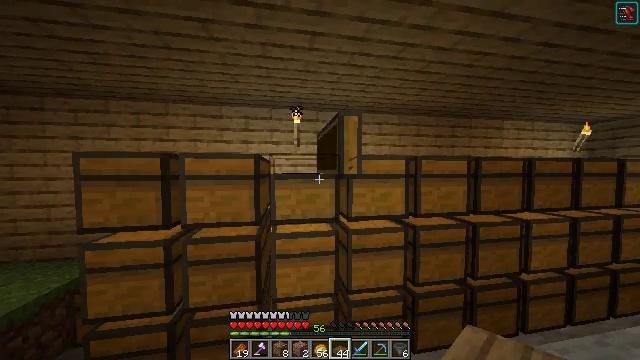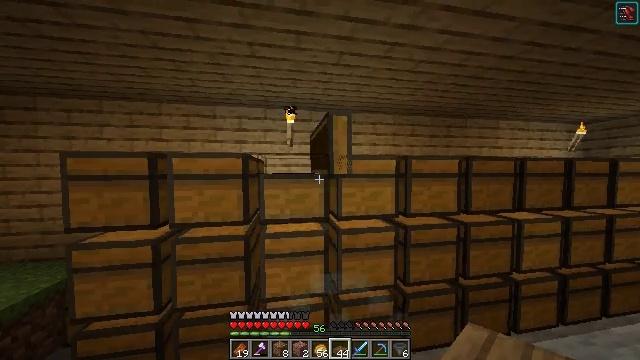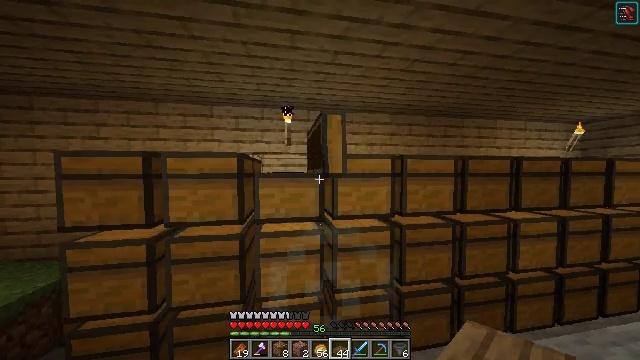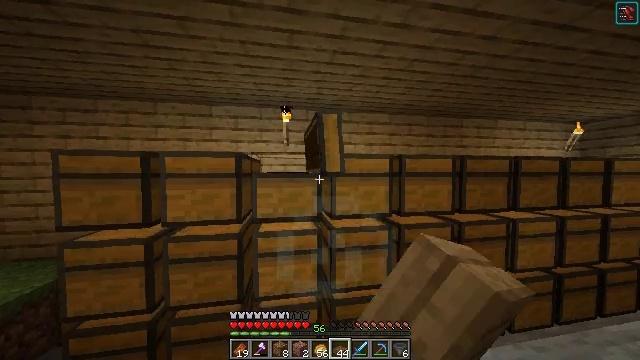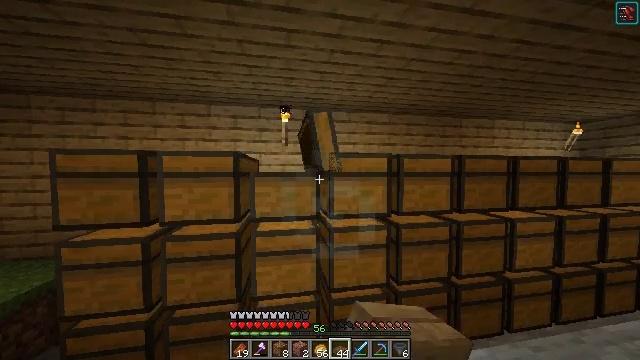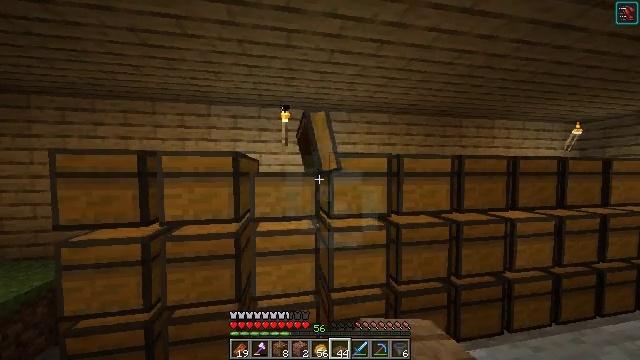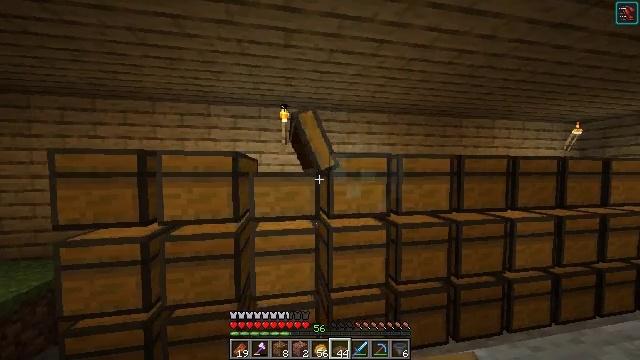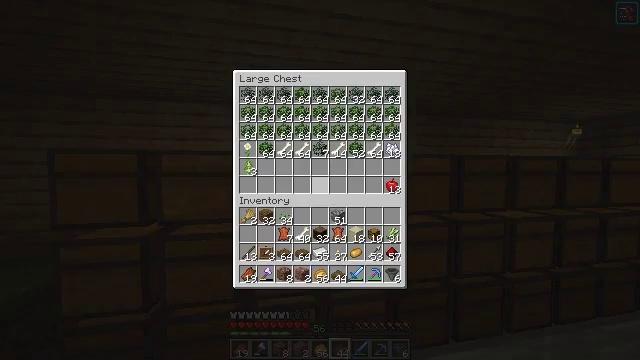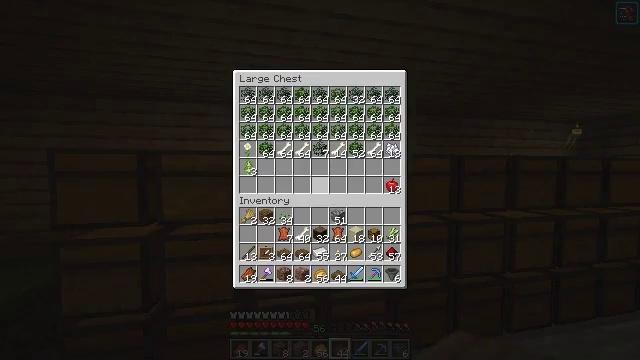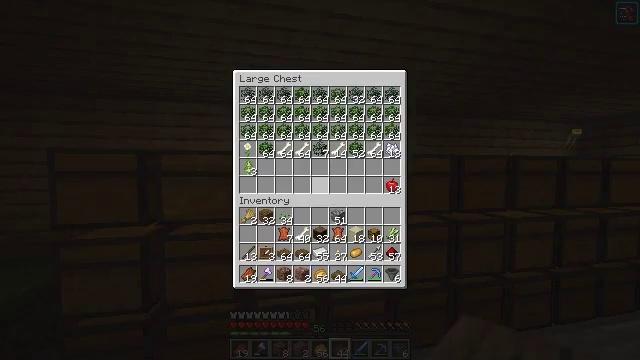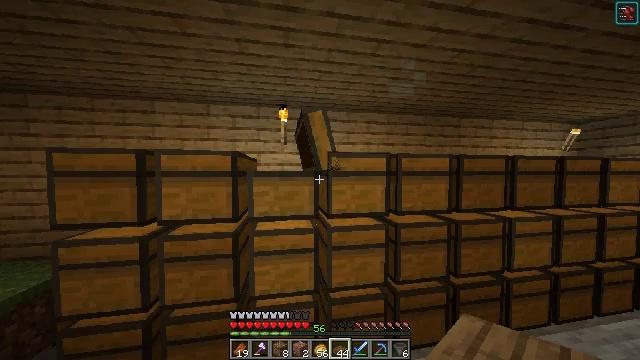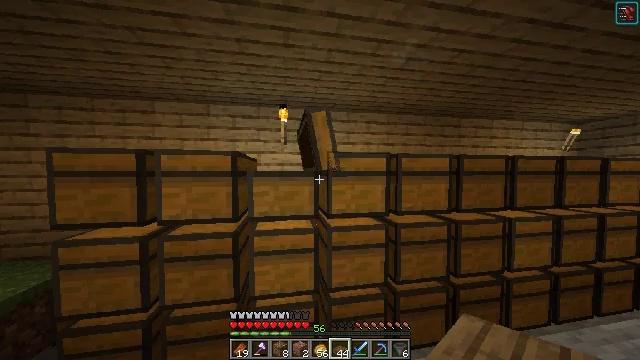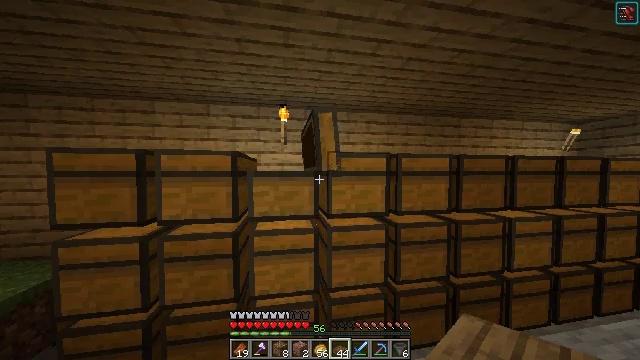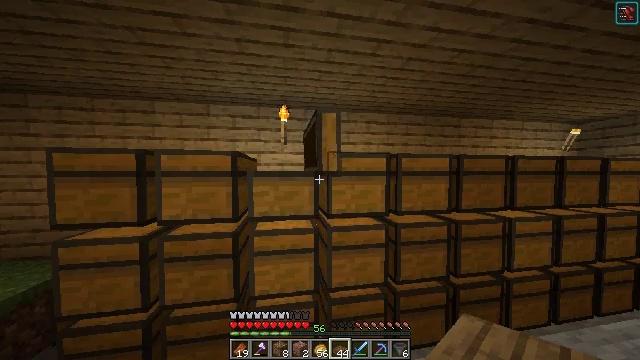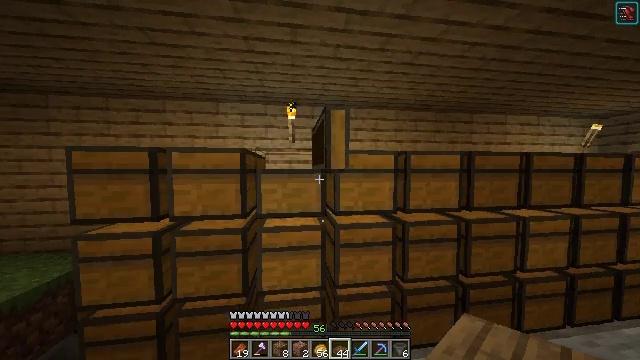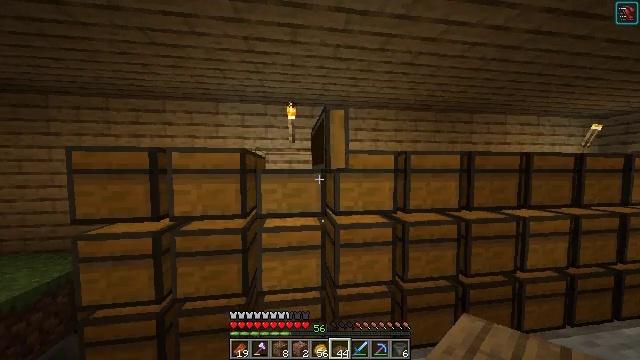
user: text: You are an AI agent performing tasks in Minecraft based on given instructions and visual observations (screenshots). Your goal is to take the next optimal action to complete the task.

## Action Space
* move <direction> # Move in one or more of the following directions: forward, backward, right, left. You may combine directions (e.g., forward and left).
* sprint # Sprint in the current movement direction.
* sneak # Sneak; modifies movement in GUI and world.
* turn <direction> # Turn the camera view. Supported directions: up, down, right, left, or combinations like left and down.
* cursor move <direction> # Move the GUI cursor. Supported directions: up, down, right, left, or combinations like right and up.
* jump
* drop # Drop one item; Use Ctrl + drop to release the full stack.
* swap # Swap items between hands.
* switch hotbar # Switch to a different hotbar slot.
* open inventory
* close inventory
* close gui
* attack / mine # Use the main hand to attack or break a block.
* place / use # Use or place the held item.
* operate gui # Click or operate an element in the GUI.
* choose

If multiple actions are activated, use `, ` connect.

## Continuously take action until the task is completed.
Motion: motion action
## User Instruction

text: Craft the item frame with sticks and leather.
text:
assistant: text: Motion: no_op
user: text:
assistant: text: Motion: use / place
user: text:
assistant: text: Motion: use / place
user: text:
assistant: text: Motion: use / place
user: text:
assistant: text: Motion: no_op
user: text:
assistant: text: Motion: no_op
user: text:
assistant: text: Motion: no_op
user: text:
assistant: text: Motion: no_op
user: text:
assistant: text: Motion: no_op
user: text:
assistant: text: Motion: close inventory
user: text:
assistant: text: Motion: close inventory
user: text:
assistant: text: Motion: no_op
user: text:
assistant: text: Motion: no_op
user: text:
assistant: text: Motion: turn left
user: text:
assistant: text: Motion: no_op
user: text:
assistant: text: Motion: turn right and down
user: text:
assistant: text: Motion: turn right
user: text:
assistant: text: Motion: use / place
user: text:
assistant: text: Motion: use / place
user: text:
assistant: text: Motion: no_op
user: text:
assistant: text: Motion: no_op
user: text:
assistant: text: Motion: no_op
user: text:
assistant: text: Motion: open gui
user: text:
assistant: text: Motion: no_op
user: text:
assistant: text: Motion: no_op
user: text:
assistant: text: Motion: no_op
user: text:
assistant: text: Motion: no_op
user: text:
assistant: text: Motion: no_op
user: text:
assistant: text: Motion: no_op
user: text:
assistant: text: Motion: no_op